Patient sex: M
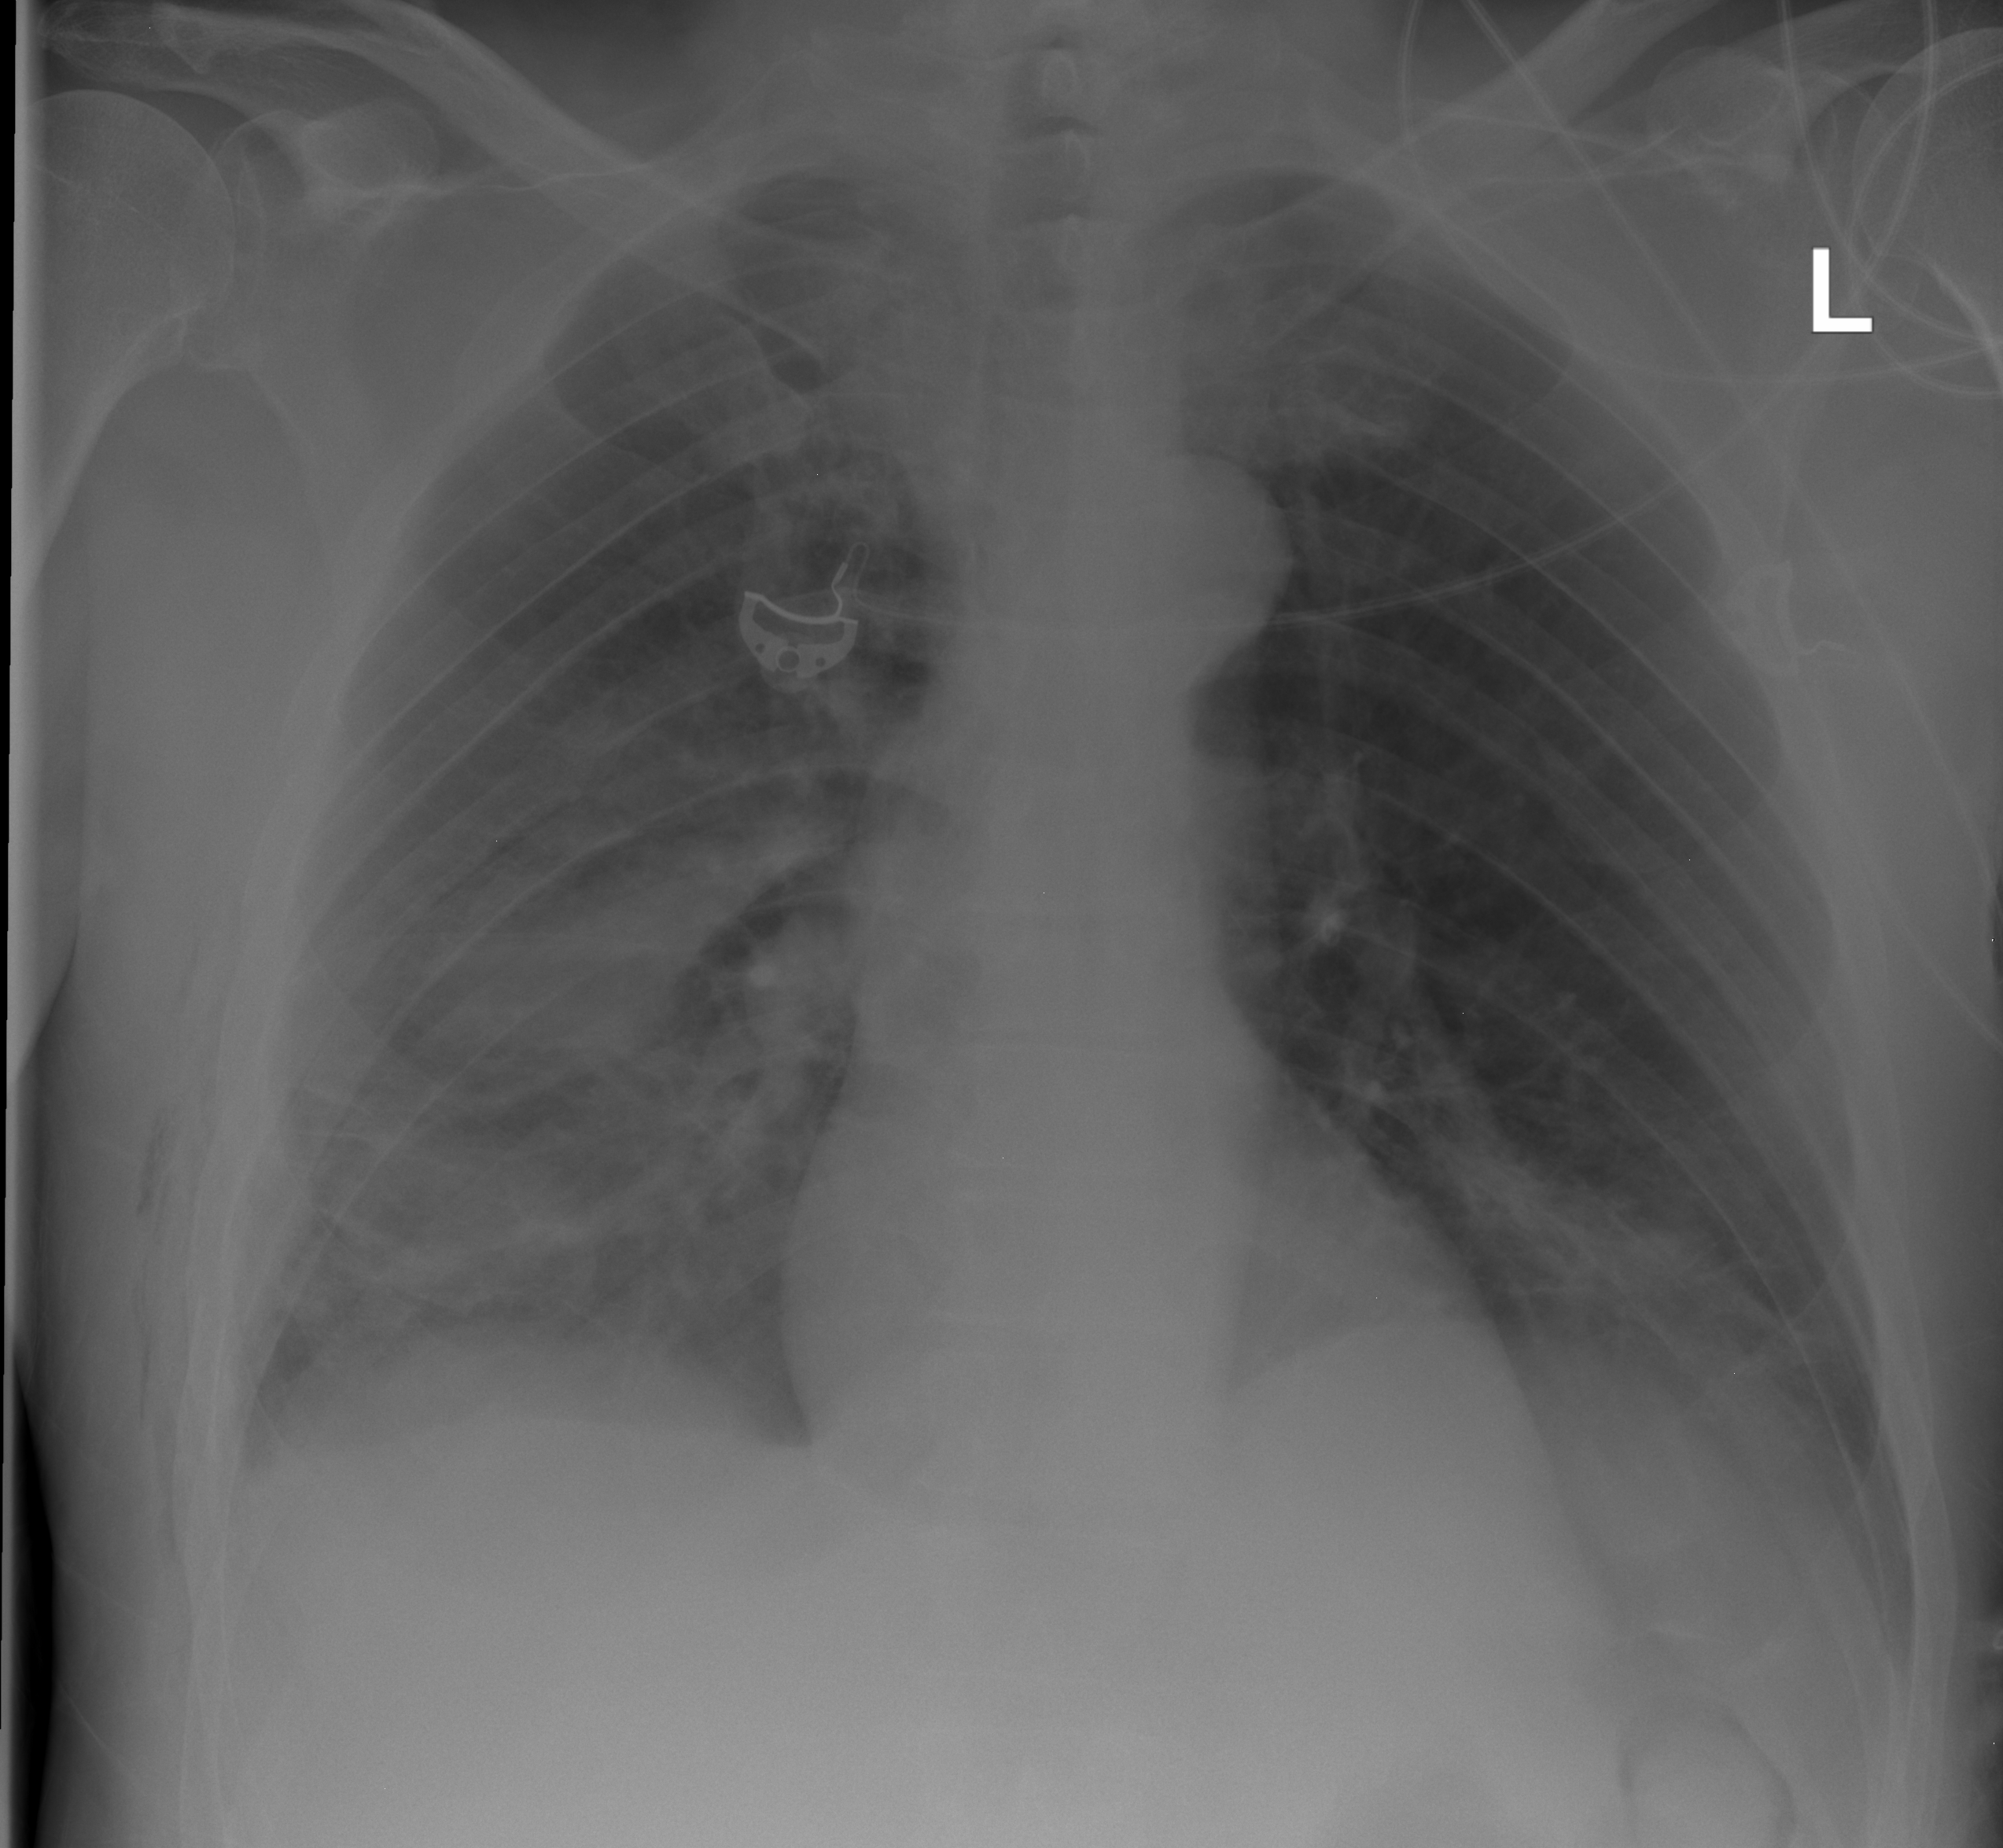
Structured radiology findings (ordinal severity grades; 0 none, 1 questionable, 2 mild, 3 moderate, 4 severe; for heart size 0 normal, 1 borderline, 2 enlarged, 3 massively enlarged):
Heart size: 0
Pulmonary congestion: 0
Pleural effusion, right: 1
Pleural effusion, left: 0
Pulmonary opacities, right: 2
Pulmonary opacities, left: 0
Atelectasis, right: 2
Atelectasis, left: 0